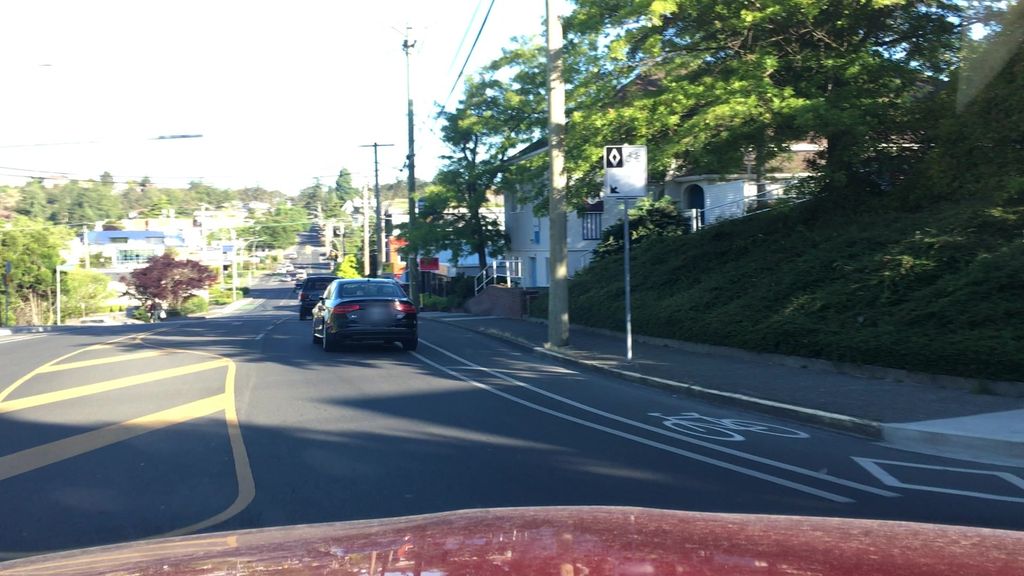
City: victoria